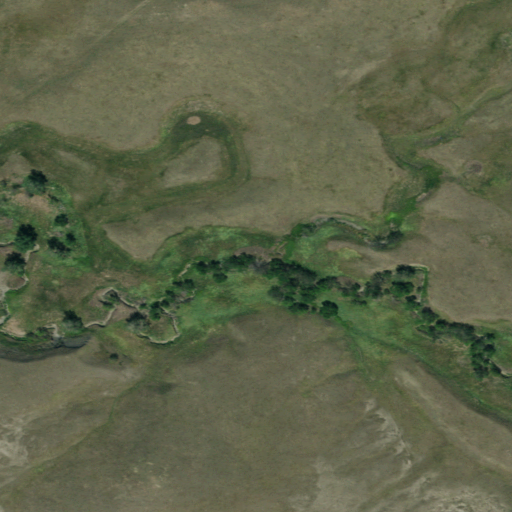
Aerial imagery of valley in South Dakota named Stony Butte Draw containing only grassland